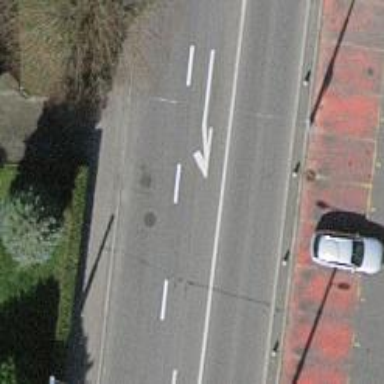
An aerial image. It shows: Secondary road with asphalt surface. There are lane markings and trolley wires present. Sidewalk is on the left side of the road.